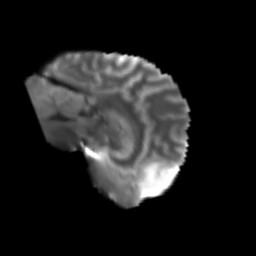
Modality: T2w
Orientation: sagittal
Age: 45
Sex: male
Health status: ill
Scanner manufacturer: siemens
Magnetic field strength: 3 T
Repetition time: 8.7 s
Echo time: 0.11 s